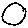
Label: circle